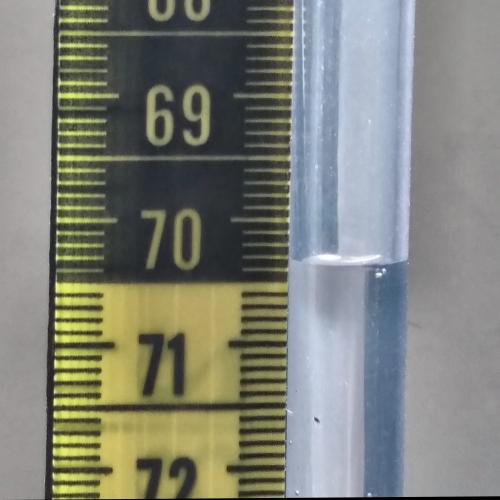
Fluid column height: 70.3 cm